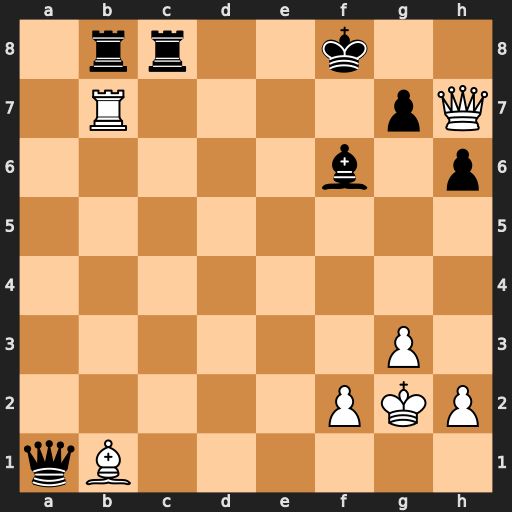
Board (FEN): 1rr2k2/1R4pQ/5b1p/8/8/6P1/5PKP/qB6
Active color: w
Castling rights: -
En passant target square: -
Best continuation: Qh8#